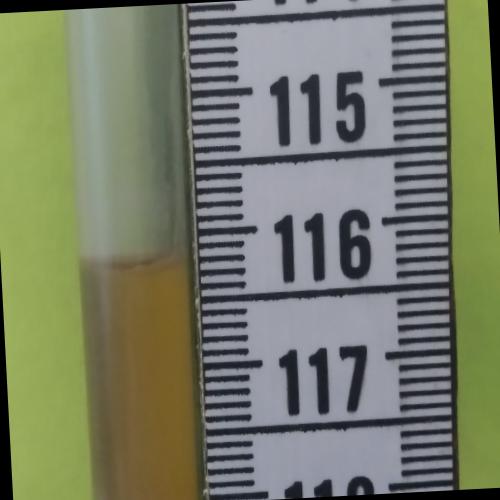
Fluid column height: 116.2 cm